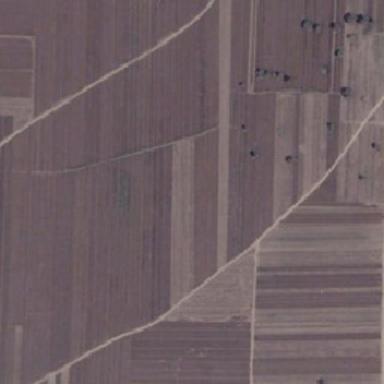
Brown and red striped farmland is separated by bark .